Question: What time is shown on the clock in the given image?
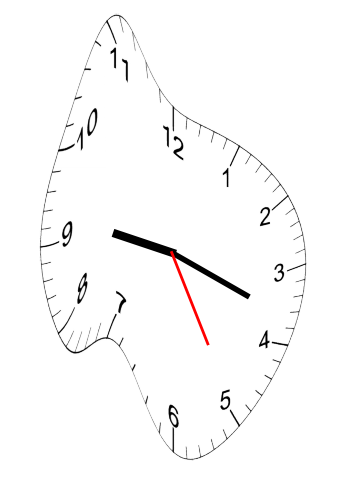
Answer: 09:18:25